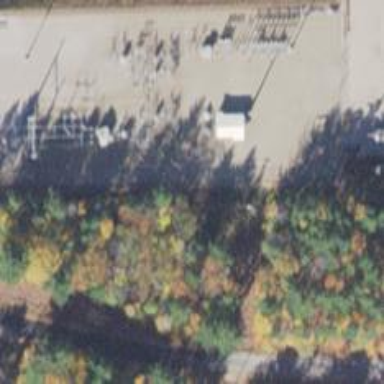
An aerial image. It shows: Distribution level power substation surrounded by fence.